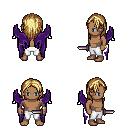
a pixel art fantasy rpg character, male body template, human, dark skin, purple wings, white pants, blonde long hairstyle, bracelets, dagger, four views (front, back, left, right), 2x2 character sprite sheet, small pixel art, hard edges, no anti-aliasing